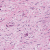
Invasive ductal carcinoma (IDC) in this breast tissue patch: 1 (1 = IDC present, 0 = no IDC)